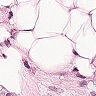
Metastatic tissue present: yes